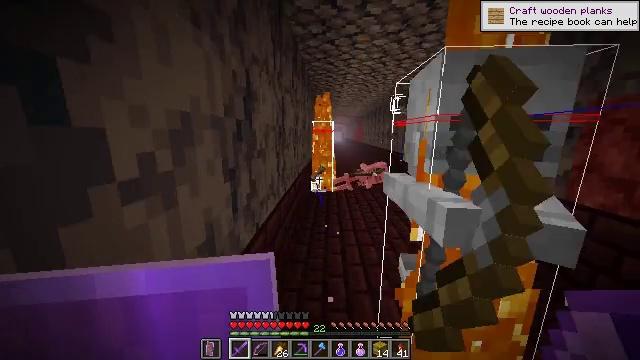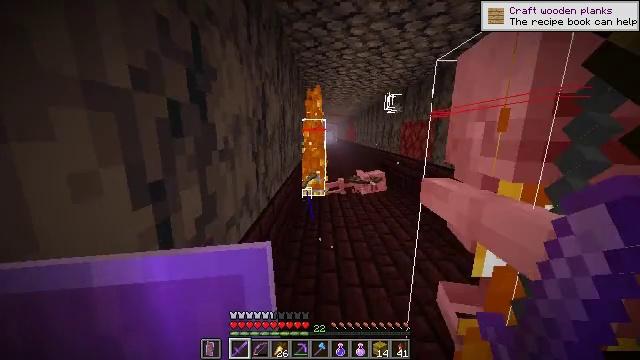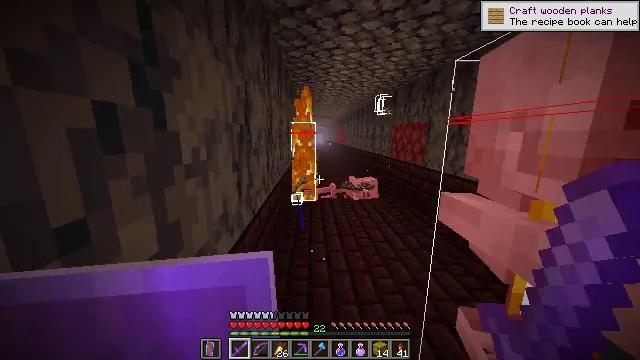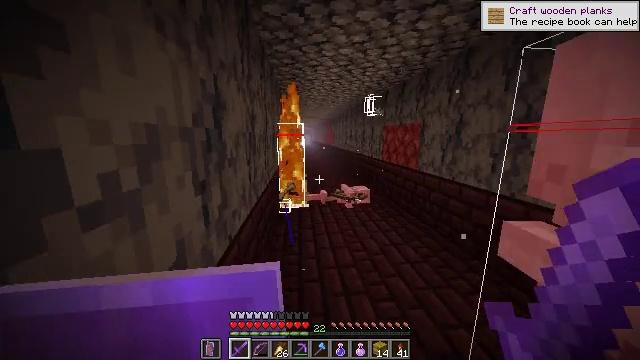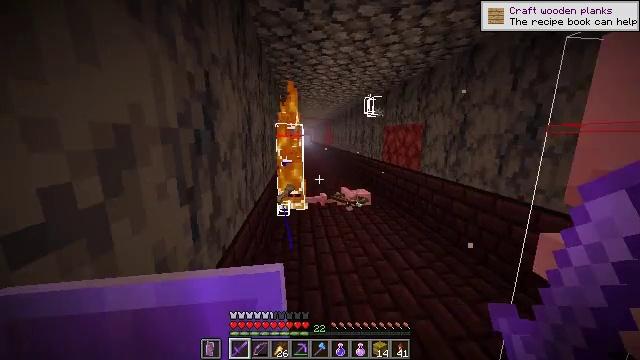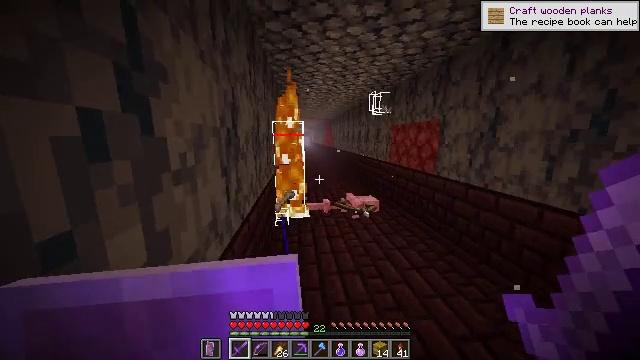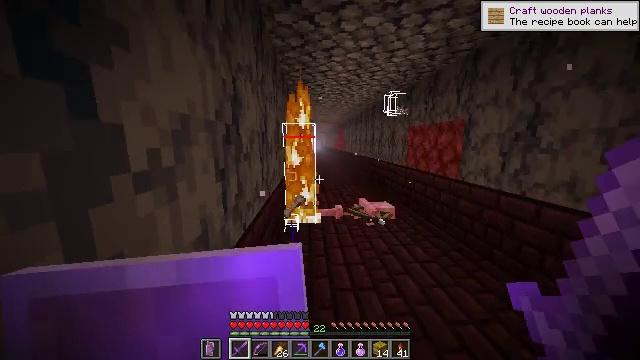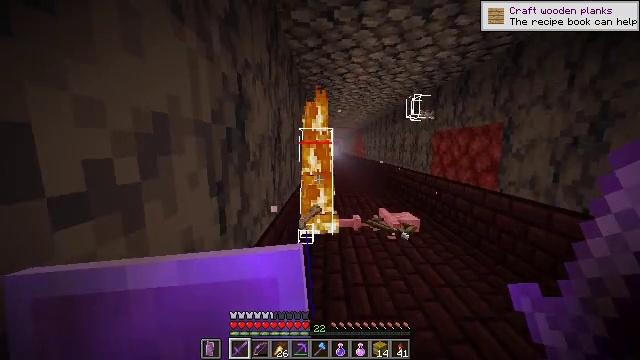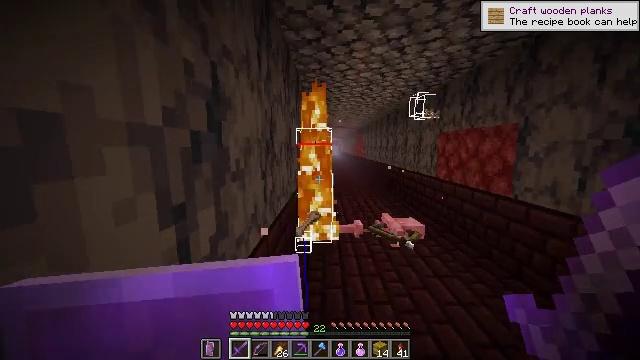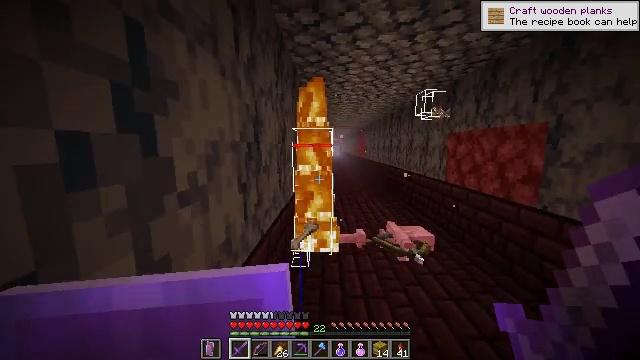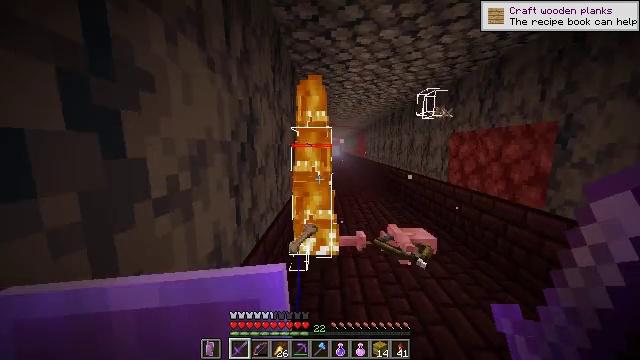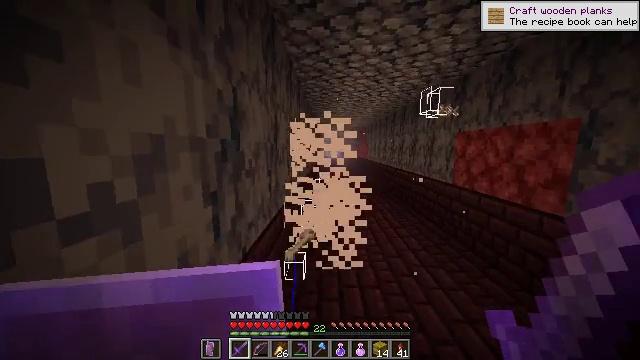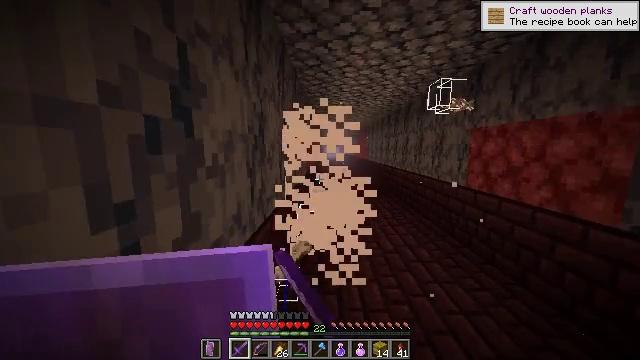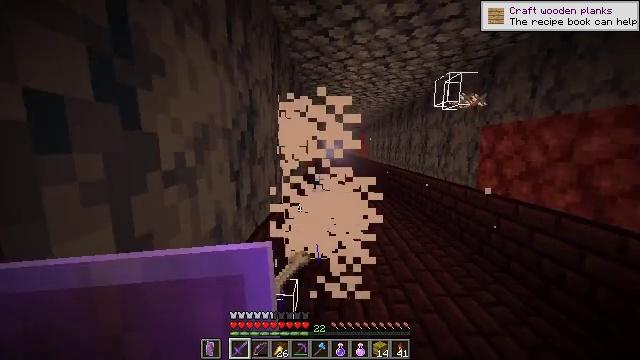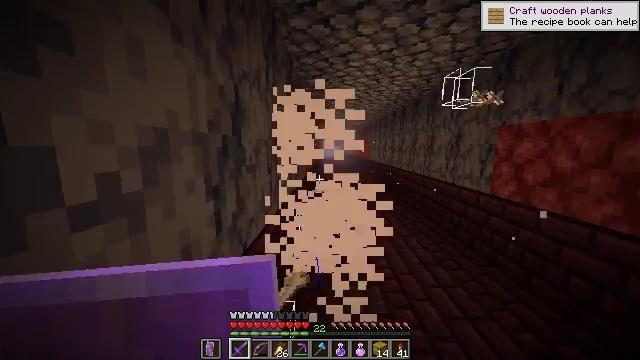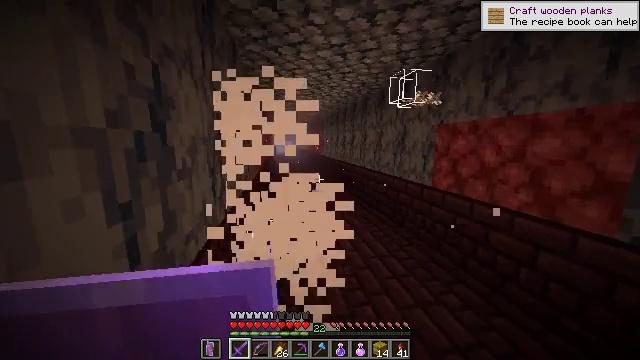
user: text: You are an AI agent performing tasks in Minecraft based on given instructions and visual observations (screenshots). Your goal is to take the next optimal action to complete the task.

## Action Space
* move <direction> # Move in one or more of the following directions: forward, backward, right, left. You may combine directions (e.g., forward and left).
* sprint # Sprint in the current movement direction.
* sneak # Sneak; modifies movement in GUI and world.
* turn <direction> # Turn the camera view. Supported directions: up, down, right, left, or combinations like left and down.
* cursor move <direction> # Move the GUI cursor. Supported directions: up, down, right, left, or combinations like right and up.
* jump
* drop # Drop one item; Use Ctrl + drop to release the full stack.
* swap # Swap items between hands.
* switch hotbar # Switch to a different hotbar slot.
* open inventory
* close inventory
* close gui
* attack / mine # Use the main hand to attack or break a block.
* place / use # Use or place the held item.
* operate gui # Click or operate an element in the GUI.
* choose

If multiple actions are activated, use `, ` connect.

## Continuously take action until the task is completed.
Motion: motion action
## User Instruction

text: Fight a skeleton.
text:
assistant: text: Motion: move forward, turn right
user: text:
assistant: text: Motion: move forward, turn right
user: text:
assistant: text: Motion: move forward, turn right
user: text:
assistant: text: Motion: move forward
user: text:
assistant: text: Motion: move forward
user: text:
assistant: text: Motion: move forward, turn left
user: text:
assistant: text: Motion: move forward, turn left and up
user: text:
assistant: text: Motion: move forward
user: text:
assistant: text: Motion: move forward
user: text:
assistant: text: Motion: move forward
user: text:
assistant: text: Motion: move forward, attack / mine
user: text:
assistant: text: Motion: move forward, attack / mine
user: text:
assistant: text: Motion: move forward, attack / mine
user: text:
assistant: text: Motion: move forward, attack / mine
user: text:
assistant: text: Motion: move forward, turn right and down, attack / mine
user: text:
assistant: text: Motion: move forward, turn right and down
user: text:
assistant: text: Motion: move forward, turn right
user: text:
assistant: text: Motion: move forward, turn right
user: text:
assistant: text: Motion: move forward, turn right
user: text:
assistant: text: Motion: turn right
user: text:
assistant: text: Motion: no_op
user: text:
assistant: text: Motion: no_op
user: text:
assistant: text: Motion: no_op
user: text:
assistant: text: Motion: no_op
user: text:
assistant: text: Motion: turn right
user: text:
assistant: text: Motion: turn right
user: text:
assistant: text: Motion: turn right
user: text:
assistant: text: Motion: move forward, turn right
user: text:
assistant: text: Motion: move forward, turn right
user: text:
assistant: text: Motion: move forward